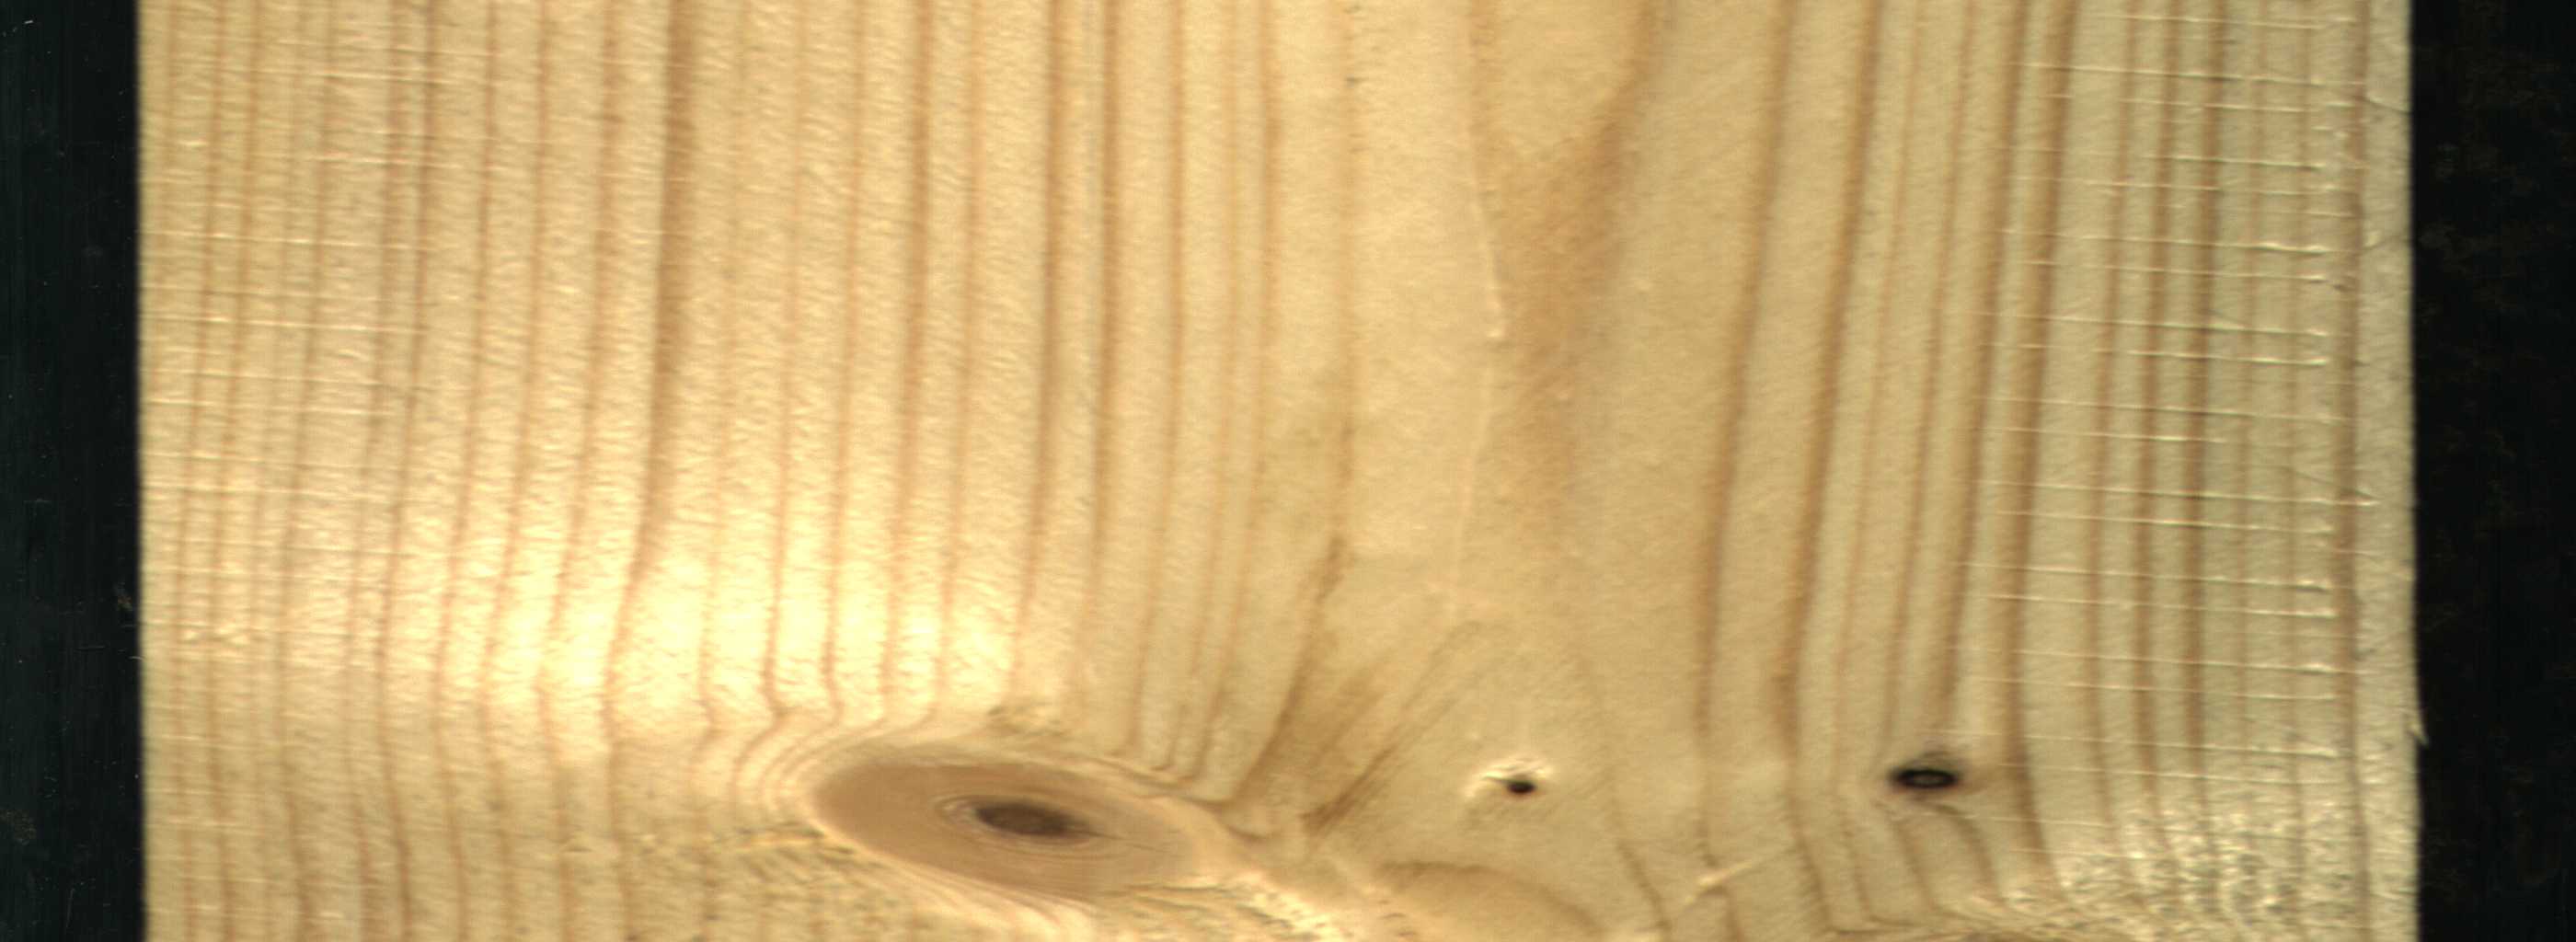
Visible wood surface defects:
Dead_Knot
Dead_Knot
Live_Knot